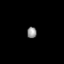
Tissue: lung
Cell type: Epithelial cells
Senescence score: 0.2205
Nuclear area (px): 106
Mean DAPI intensity: 142.575